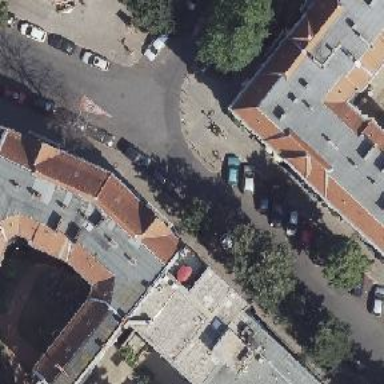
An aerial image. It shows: Bicycle parking located on the sidewalk.